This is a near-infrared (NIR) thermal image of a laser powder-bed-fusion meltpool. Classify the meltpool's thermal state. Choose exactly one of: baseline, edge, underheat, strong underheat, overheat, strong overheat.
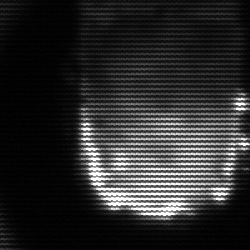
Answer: baseline